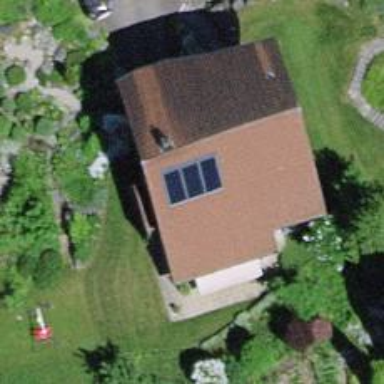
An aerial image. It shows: Solar power generator using photovoltaic panels.